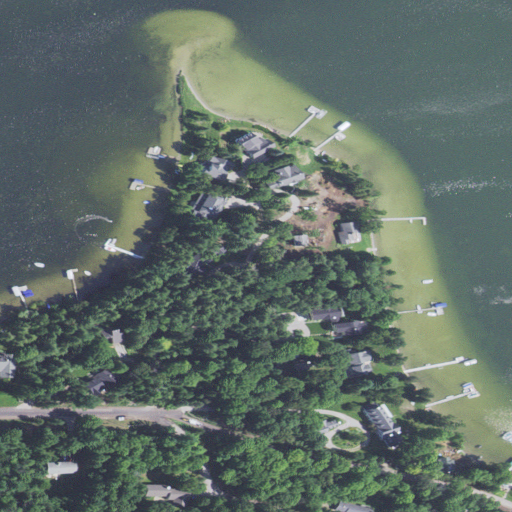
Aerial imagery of cape in Michigan named Graham Point containing open water, open development, mixed forest, low intensity development, evergreen forest, herbaceous wetlands, woody wetlands, deciduous forest, and barren land